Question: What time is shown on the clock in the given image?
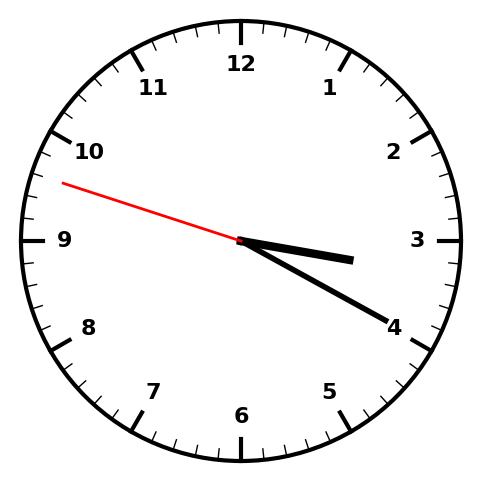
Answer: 03:19:48